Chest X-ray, AP view. Patient: 76 years old, sex M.
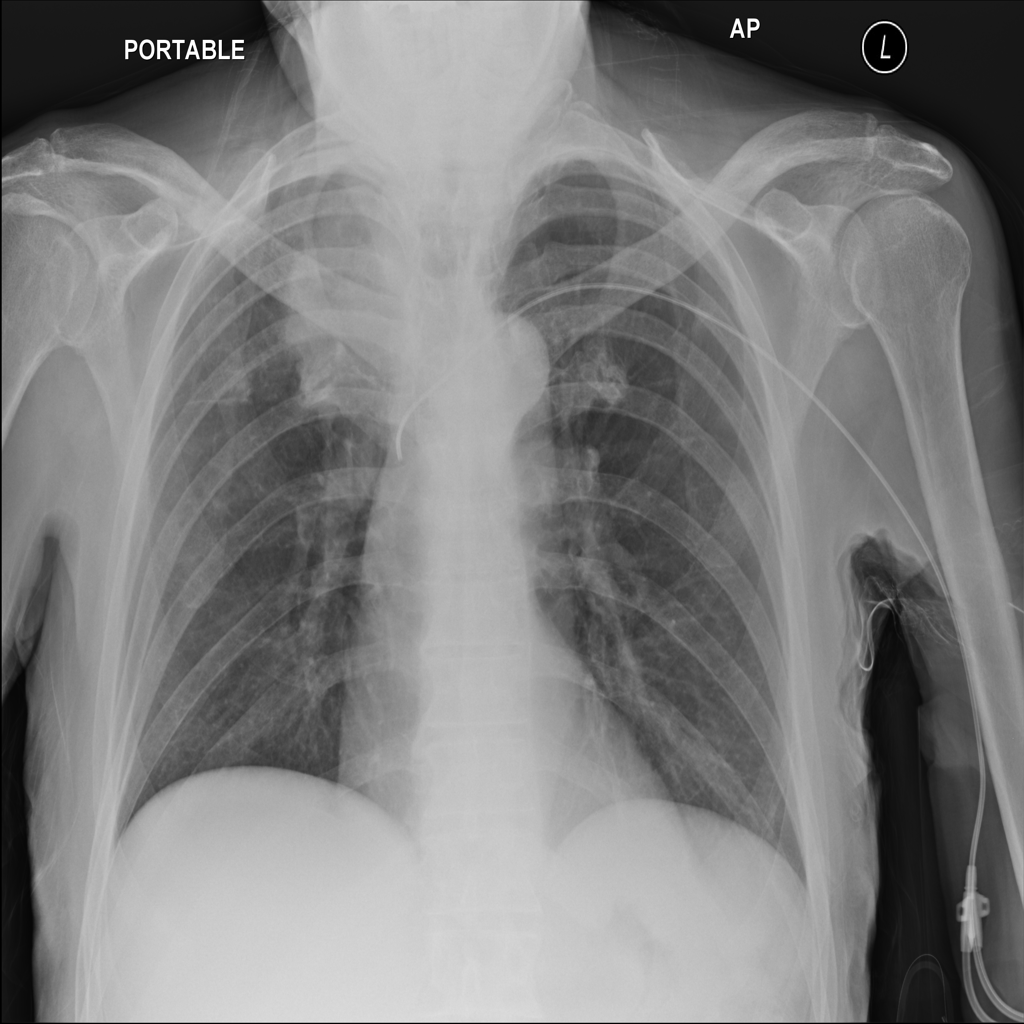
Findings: No Finding